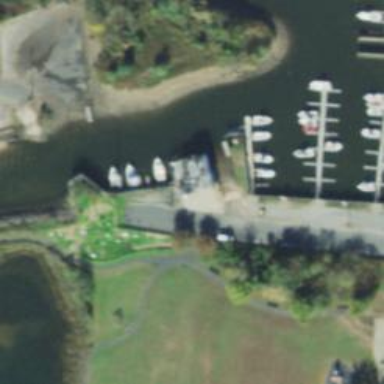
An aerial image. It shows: Slipway on leisure land.